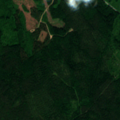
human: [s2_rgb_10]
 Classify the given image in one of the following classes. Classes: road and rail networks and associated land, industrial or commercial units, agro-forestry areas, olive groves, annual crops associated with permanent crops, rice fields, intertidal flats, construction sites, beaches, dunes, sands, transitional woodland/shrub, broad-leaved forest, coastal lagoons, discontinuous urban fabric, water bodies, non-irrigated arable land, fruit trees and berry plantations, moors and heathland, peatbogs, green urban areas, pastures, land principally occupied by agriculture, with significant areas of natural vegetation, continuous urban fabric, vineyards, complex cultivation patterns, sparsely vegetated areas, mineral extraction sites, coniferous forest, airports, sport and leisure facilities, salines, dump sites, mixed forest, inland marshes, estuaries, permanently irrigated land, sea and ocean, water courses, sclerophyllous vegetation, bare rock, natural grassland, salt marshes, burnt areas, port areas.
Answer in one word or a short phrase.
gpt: coniferous forest, mixed forest